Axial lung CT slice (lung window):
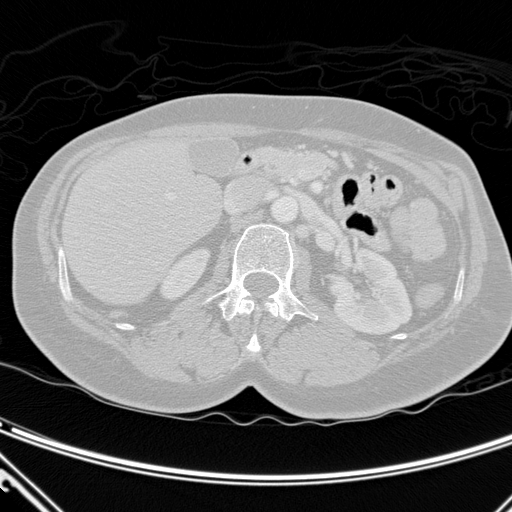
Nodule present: no